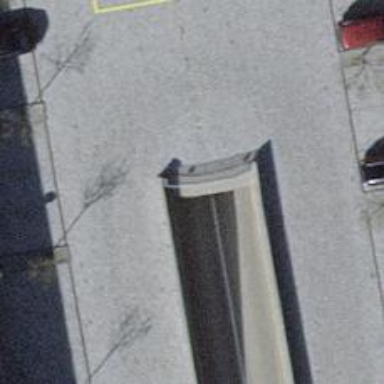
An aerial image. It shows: Parking entrance.